Question: - - - '[AllowAnonymous]'- '[Authorize(Roles = "myRol")]'-
---
When I deployed the service in the DEV environment for the first time, I could'nt log in:
- '200'- '401'
---
This is my web.config:
'''
<system.webServer>
<modules>
<add name="BasicAuthHttpModule" type="WebHostBasicAuth.Modules.BasicAuthHttpModule, myAssemblyName" />
</modules>
'''
This is my header (it works in local):
'''
Authorization: Basic YXR1cG9uZTp0ZXN0
Content-Type: application/json; charset=utf-8
'''
and this is my response:
:'401 Unauthorized'
: '{"message":"Authorization has been denied for this request."}'
:
'''
Pragma: no-cache
Date: Fri, 24 Apr 2015 14:36:27 GMT
Server: Microsoft-IIS/8.0
X-AspNet-Version: 4.0.30319
X-Powered-By: ASP.NET
Content-Type: application/json; charset=utf-8
Cache-Control: no-cache
Content-Length: 61
Expires: -1
'''
This is my IIS configuration (If I set in "" the Basic Authentication, the IIS ask me for credentials that I don't have and/or they are invalid):

---
Is this well configurated? I miss something?
How can I see a log or something about what is the internal error of this?
Thanks in advance.
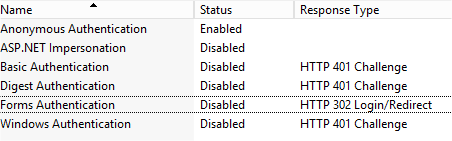
Answer: Looks like your authorization code can't connect with the database.
Comment out the code that connects to the DB and return true regardless and see if it lets you through. Use elimination to narrow down to where the problem is. You need to update the DB connection strings (web.config) etc. to match with dev environment. You can't expect what worked on local to work in another environment if you didn't adjust accordingly. Hope that helps.